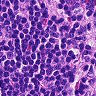
Metastatic tissue present: no